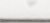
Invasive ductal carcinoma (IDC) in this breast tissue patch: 0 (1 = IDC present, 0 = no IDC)